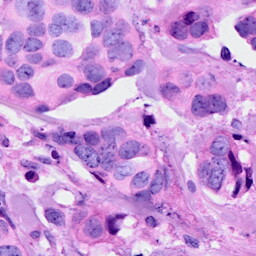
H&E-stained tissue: Breast